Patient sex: F
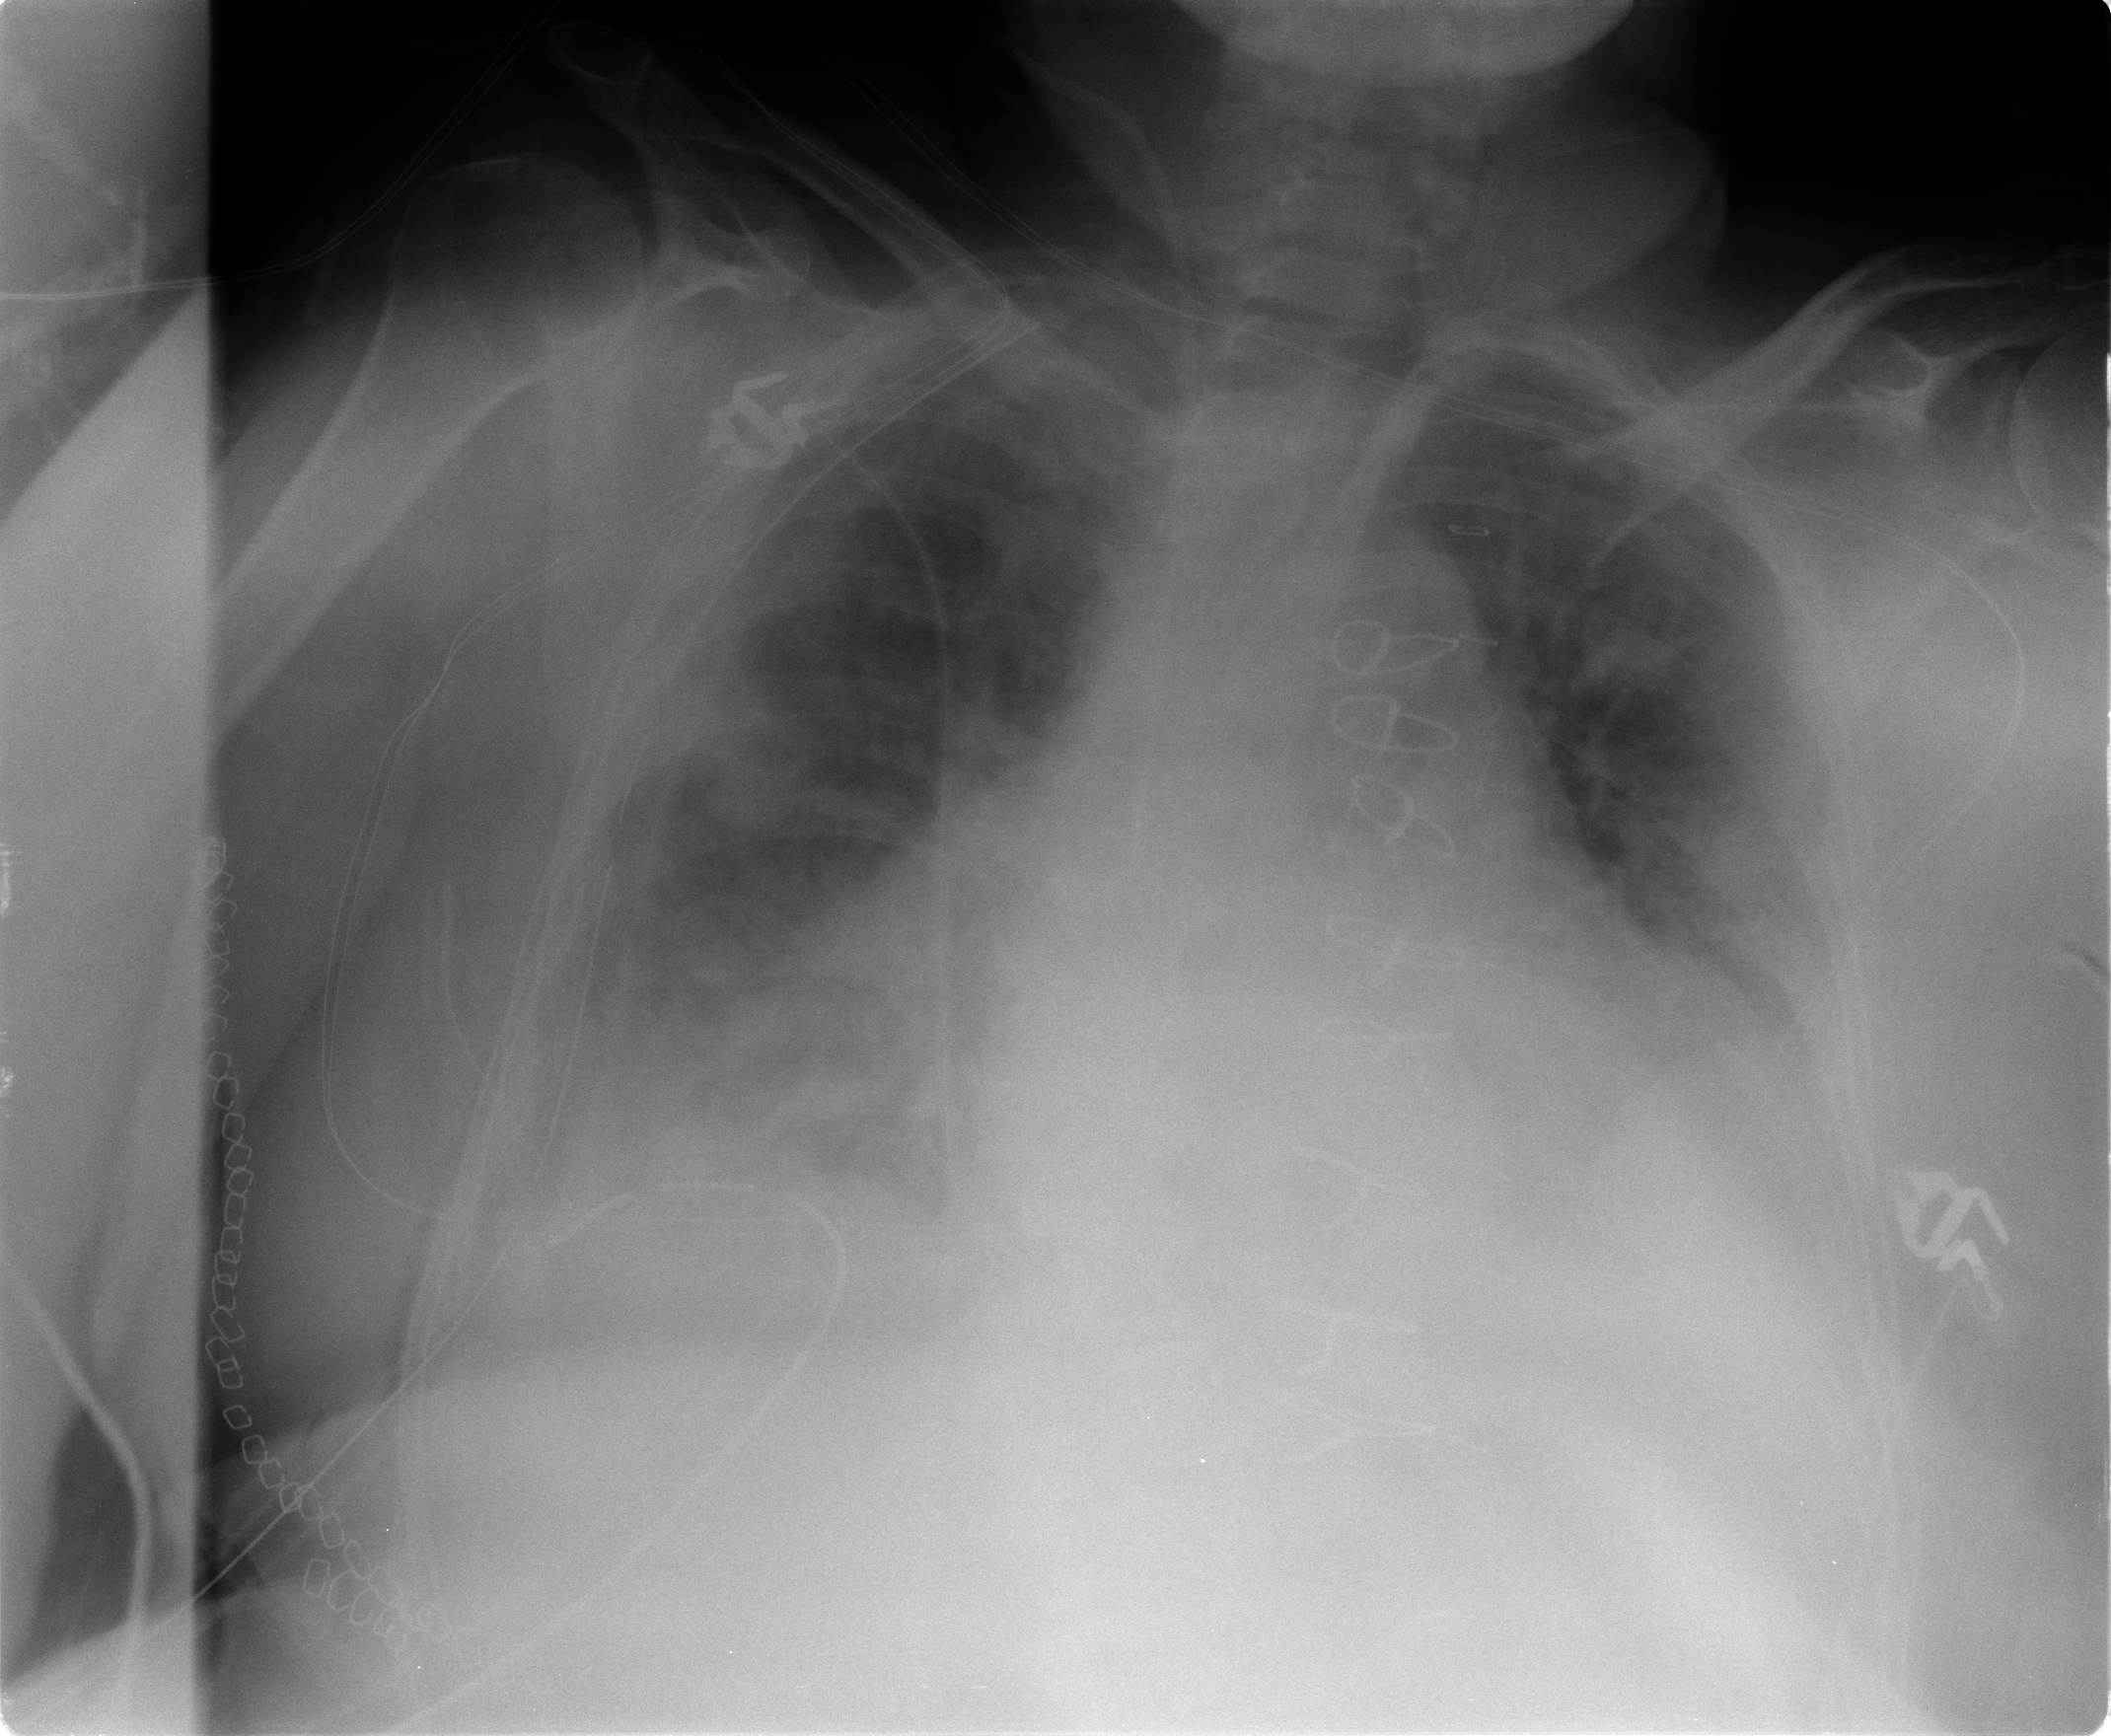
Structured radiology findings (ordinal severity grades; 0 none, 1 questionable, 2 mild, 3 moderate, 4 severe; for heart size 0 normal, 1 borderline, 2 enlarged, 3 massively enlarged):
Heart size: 2
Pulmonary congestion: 3
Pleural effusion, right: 3
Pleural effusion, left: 2
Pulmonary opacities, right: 3
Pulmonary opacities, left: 0
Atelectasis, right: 3
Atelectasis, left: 2